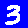
Digit: 3